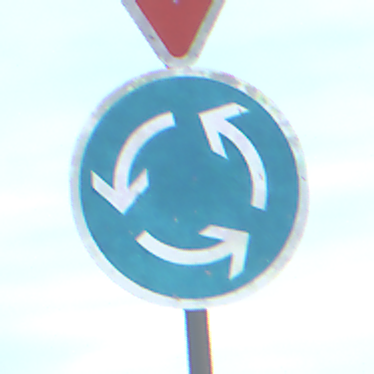
Verkehrszeichen: Kreisverkehr
Zusatzzeichen oben: VorfahrtGewaehren
Umgebung: Outdoor, RoadRail
Tageszeit: SunriseSunset
Wetter: PartlyCloudy
Licht: Natural
Jahreszeit: NotSpecified
Kontrast: LowContrast